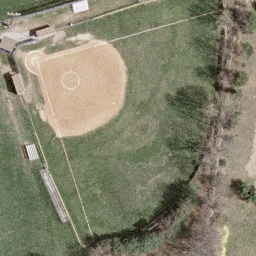
Label: baseball diamond